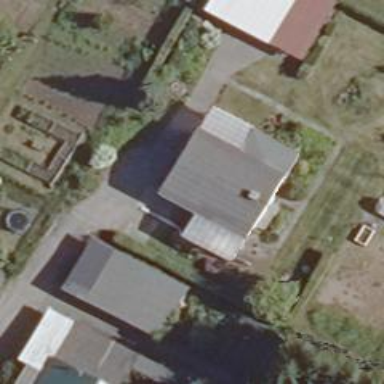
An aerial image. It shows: Part of building.